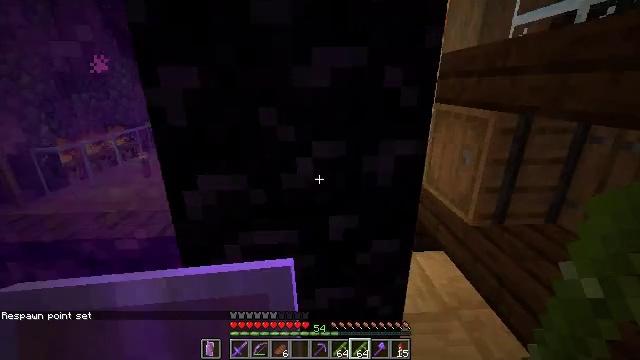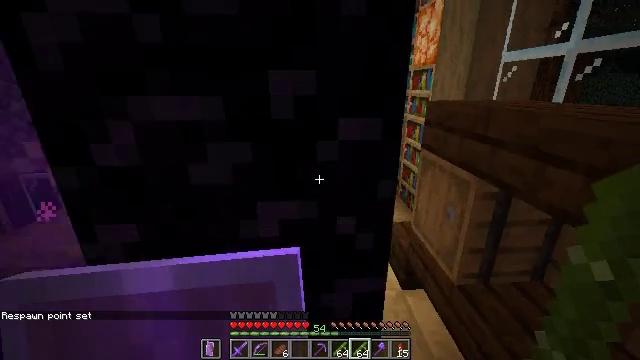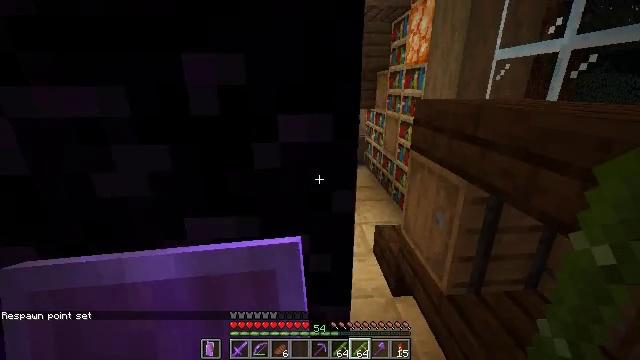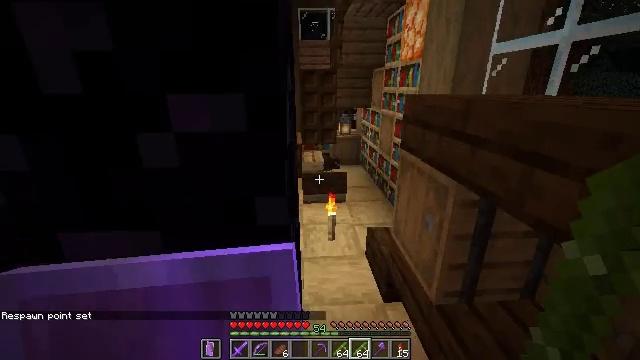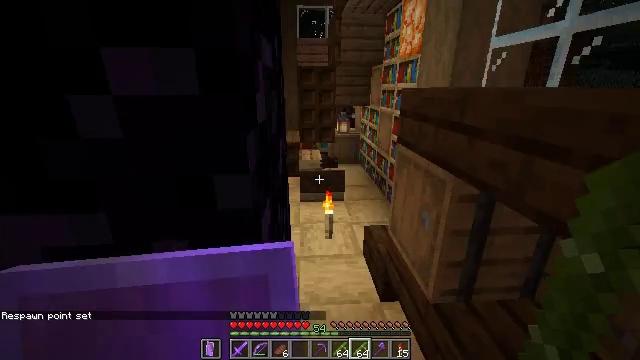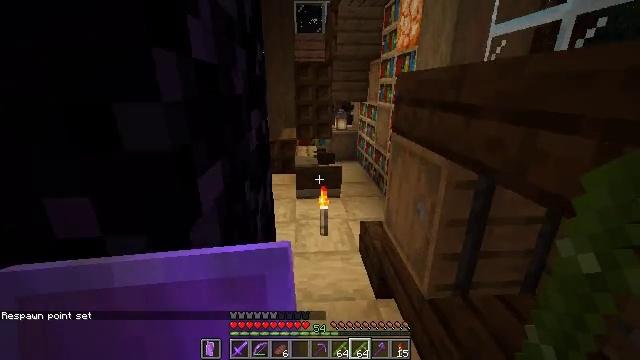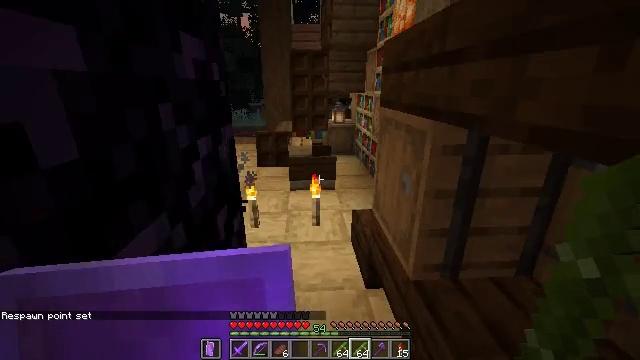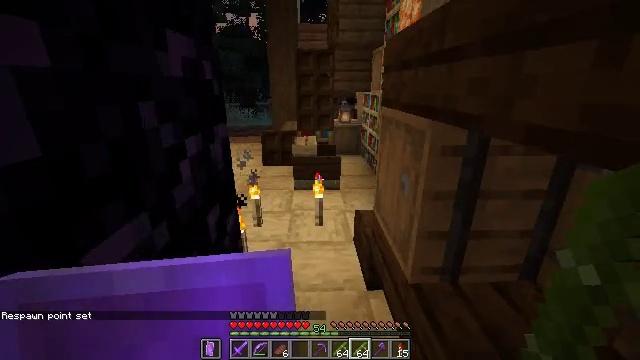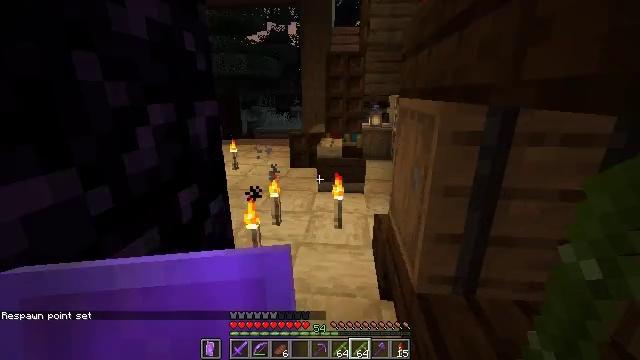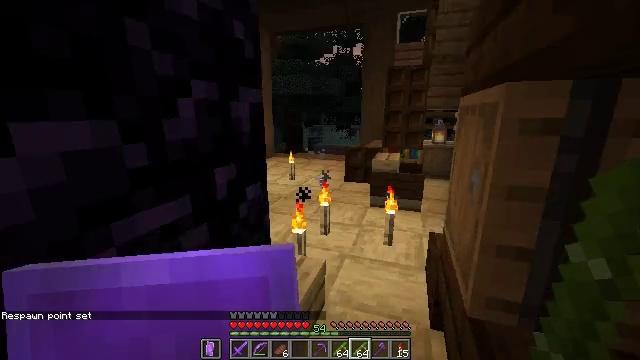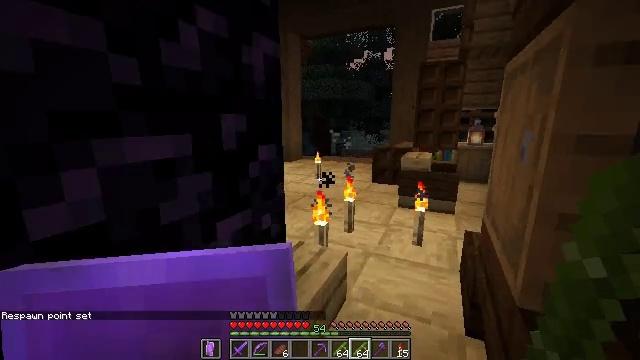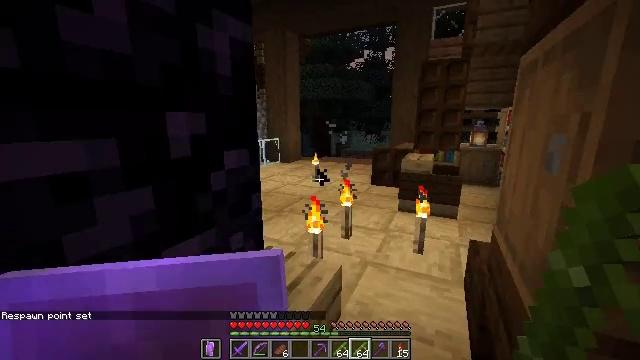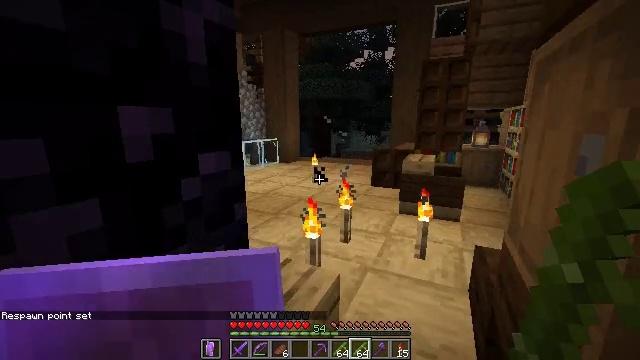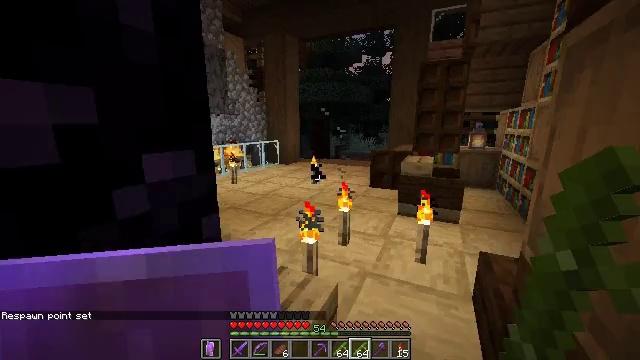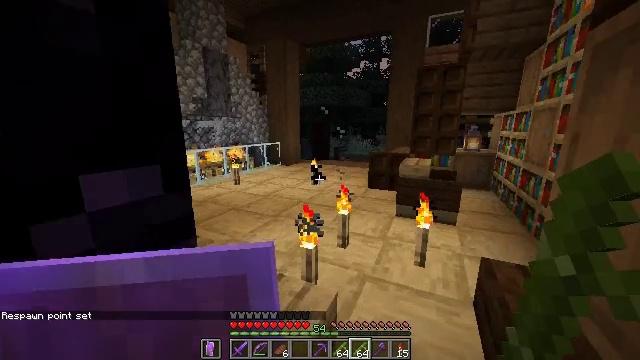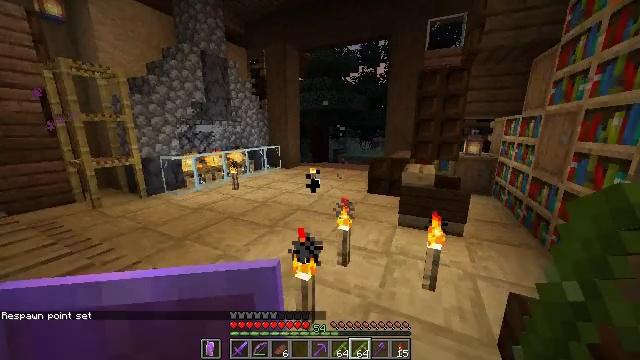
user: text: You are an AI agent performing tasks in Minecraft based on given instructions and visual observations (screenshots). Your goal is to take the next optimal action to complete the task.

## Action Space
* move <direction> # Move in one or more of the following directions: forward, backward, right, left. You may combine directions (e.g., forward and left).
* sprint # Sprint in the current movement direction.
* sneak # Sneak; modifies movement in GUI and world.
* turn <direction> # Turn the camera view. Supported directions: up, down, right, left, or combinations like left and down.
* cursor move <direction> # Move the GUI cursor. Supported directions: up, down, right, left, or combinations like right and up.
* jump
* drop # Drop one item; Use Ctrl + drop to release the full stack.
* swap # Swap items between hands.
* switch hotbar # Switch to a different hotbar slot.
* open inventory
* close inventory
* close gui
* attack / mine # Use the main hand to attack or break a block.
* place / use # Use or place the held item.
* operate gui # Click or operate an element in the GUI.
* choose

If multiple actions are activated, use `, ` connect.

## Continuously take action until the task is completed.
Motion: motion action
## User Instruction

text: Chop down the spruce log.
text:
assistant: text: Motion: move forward and move right
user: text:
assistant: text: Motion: move forward and move right
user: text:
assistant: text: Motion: move forward and move right
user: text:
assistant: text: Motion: move forward and move right
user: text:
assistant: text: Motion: move forward and move right
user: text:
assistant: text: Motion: move forward and move right
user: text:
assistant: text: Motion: move forward and move right, turn left
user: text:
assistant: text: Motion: move forward and move right, turn left and up
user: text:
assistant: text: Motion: move forward and move right, turn left and up
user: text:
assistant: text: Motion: move forward and move right, sprint, turn left and up
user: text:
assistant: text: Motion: move forward, sprint
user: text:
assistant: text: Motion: move forward, sprint
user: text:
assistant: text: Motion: move forward, sprint
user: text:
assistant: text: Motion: move forward, sprint
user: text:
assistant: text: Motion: move forward, sprint
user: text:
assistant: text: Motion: move forward, sprint
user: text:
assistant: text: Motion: move forward, sprint
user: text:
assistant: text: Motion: move forward, sprint
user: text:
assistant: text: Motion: move forward, sprint
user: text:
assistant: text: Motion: move forward, sprint
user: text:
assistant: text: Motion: move forward, sprint
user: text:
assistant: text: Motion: move forward, sprint
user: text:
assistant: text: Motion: move forward, sprint
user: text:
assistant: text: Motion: move forward, sprint
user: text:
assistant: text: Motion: move forward, sprint
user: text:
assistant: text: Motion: move forward, sprint
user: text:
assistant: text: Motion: move forward, sprint
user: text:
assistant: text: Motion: move forward, sprint
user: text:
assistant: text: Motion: move forward, sprint
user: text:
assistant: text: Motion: move forward, sprint